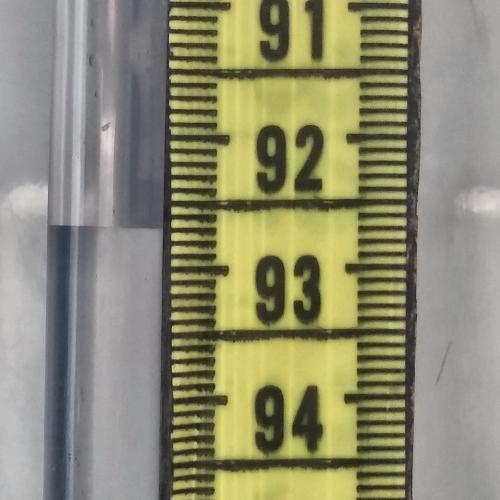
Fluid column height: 92.7 cm